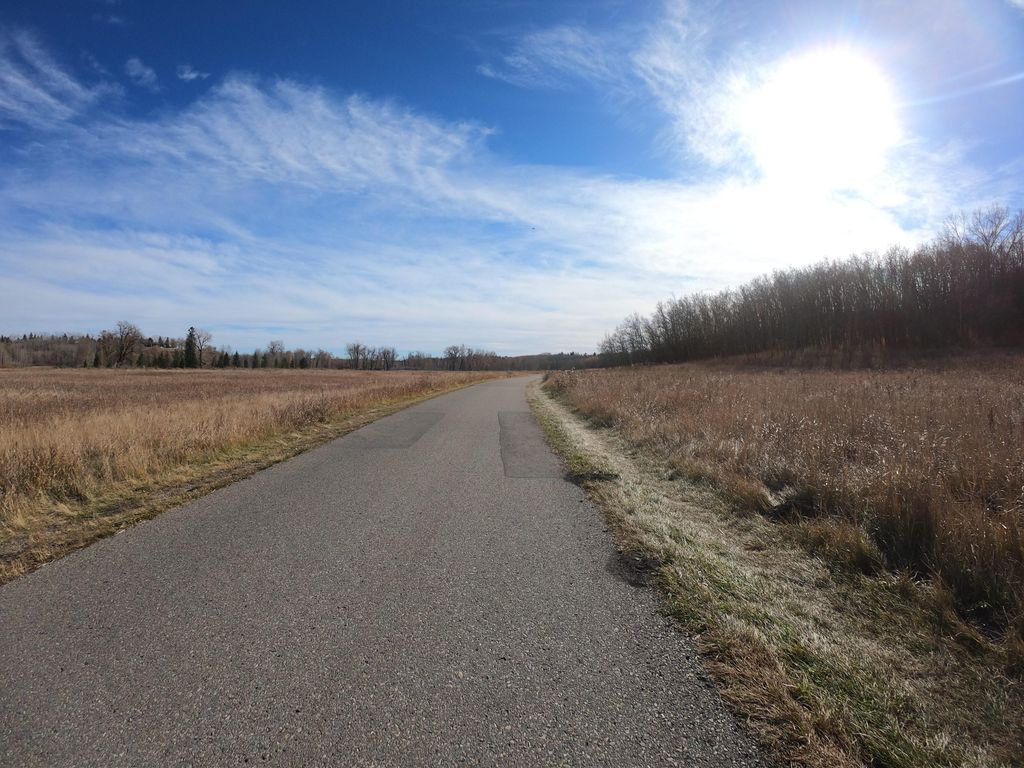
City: calgary